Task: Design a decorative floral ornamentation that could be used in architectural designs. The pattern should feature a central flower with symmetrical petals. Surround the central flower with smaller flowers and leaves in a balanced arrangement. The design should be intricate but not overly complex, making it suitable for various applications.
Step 1496:
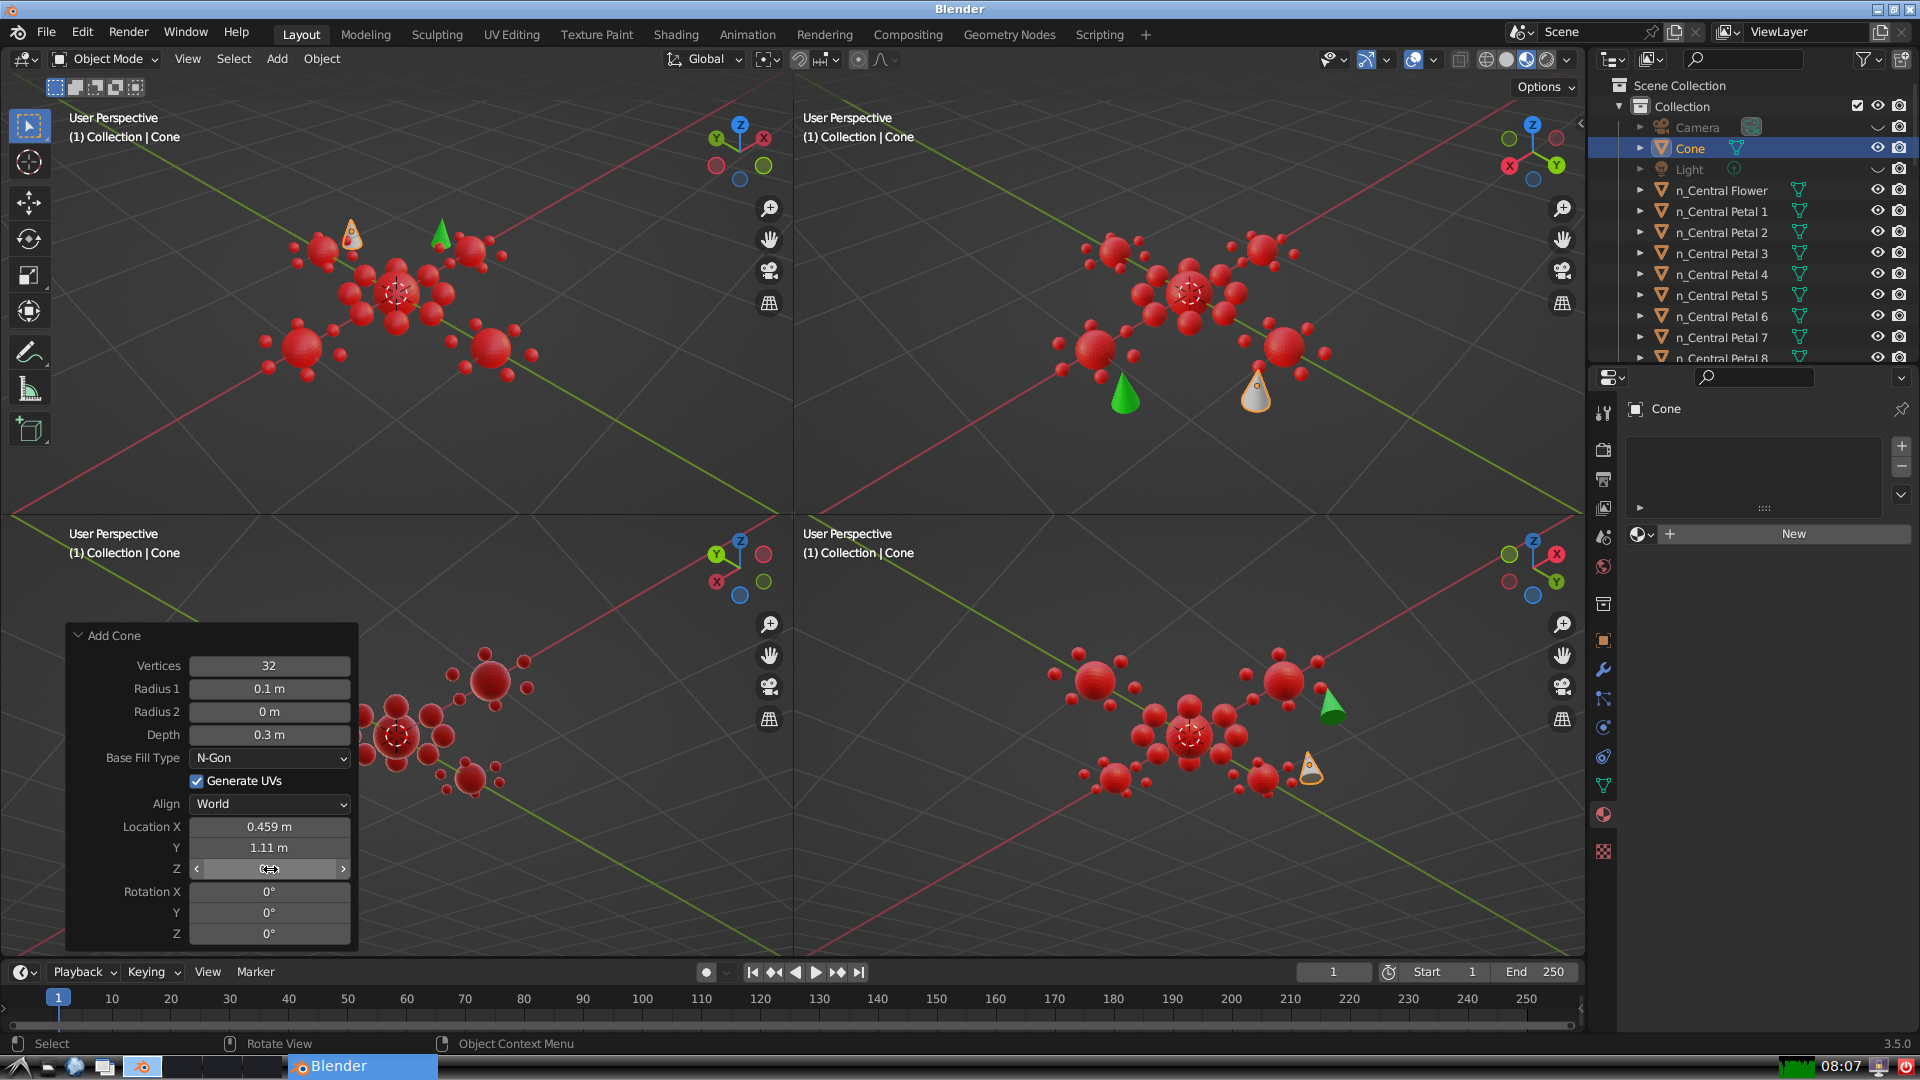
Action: click: no